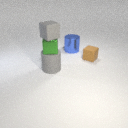
small green metal cube above large gray rubber cylinder